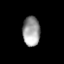
Tissue: lung
Cell type: Others
Senescence score: 0.1662
Nuclear area (px): 502
Mean DAPI intensity: 156.438